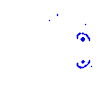
Particle: kaon